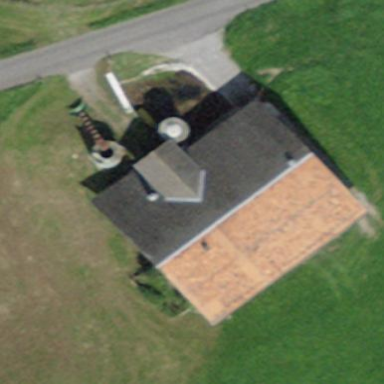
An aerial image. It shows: Farm building.